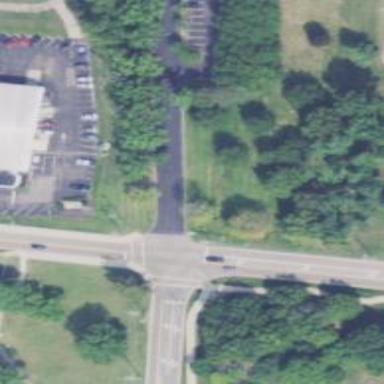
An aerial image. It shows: Marked footway crossing with line markings.